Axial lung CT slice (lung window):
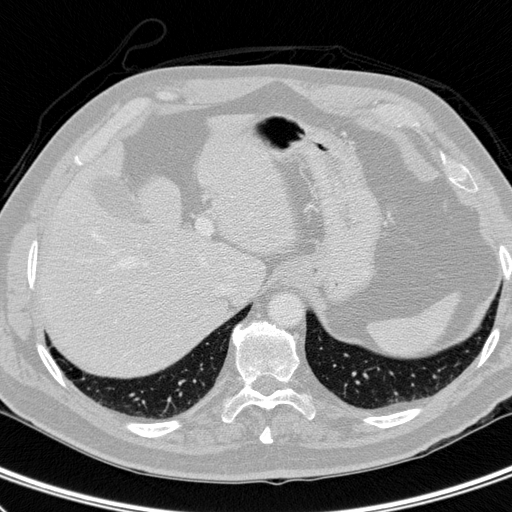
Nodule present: no